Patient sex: M
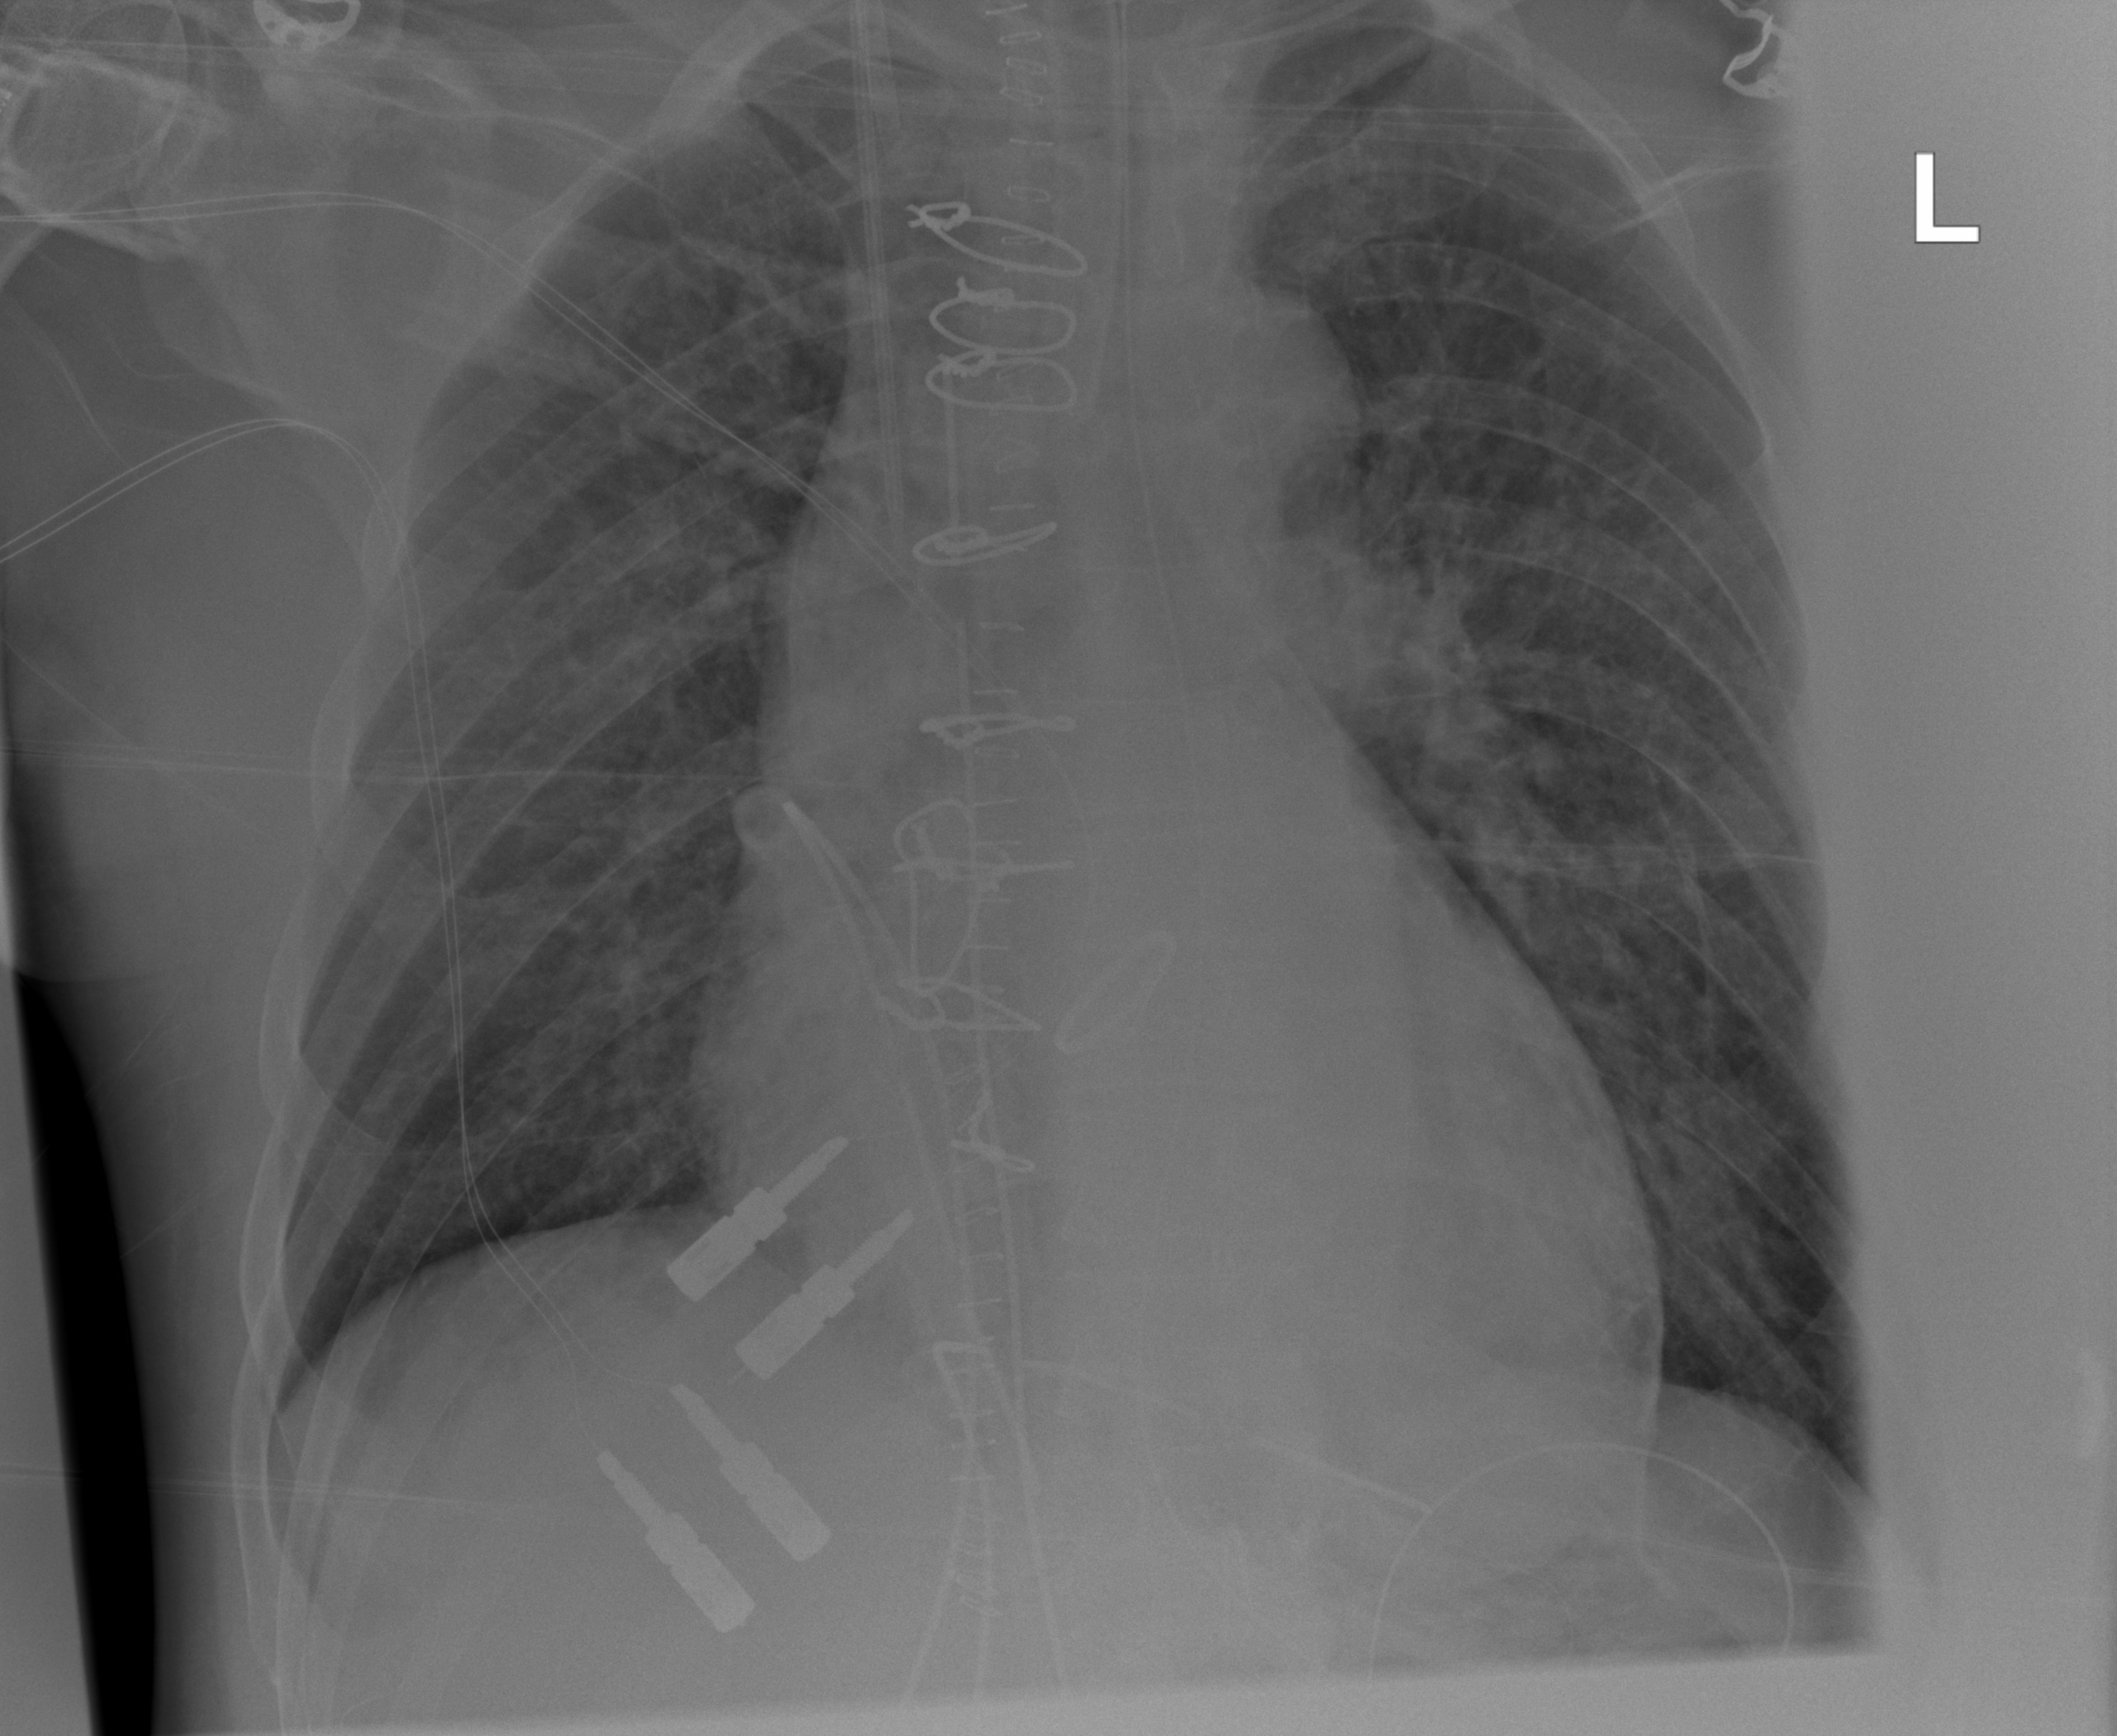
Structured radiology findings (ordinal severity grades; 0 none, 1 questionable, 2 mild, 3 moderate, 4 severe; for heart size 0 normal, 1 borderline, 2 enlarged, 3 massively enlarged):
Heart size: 2
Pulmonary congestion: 2
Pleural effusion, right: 0
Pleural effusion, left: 0
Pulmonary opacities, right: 1
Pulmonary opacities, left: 1
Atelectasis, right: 0
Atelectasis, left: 0